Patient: sex M, age 58
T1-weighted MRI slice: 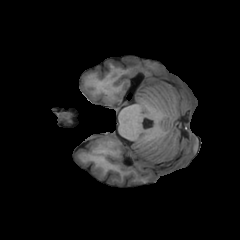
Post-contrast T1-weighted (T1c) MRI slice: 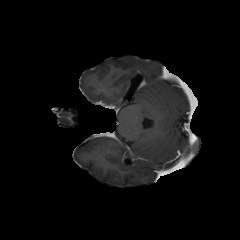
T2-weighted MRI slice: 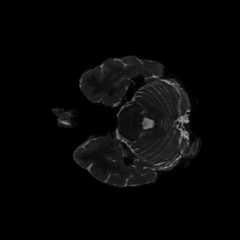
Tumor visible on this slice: no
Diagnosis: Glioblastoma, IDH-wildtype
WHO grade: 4